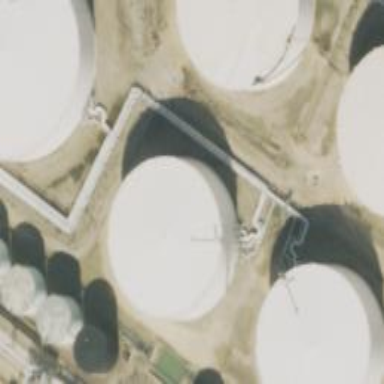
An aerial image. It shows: Storage tank which is man-made.